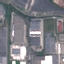
Land use / land cover: Industrial